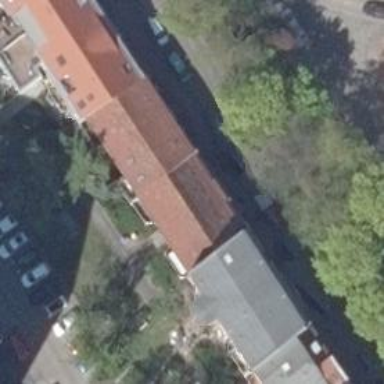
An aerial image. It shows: Historic residential building with baroque architecture. It has gabled roof made of red roof tiles.